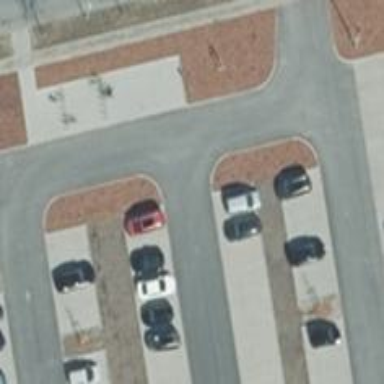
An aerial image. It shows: Asphalt parking aisle road for service vehicles.